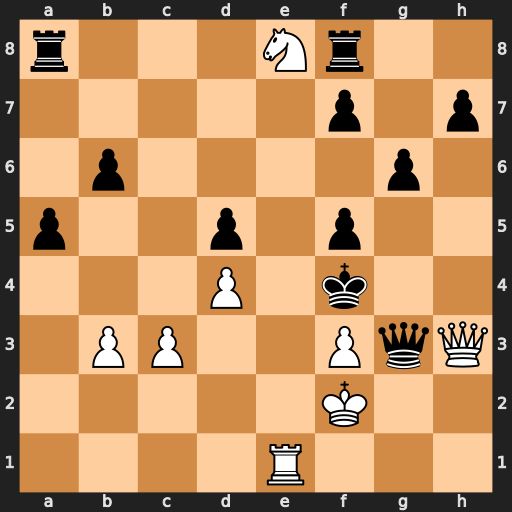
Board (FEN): r3Nr2/5p1p/1p4p1/p2p1p2/3P1k2/1PP2PqQ/5K2/4R3
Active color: w
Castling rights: -
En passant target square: -
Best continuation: Qxg3#